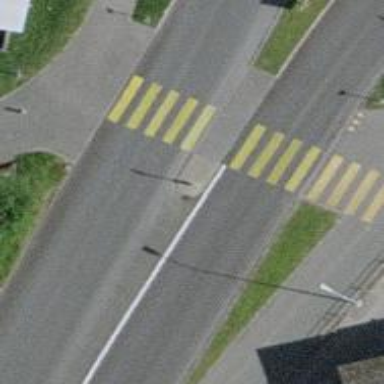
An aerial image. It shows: Path with asphalt surface including crossing for cyclists.